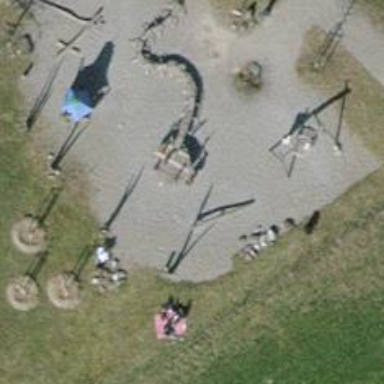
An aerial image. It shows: Playground featuring seesaw.